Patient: sex F, age 63
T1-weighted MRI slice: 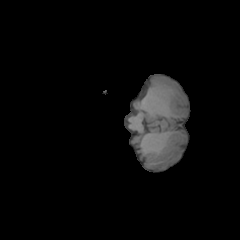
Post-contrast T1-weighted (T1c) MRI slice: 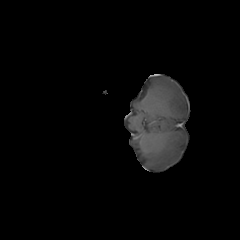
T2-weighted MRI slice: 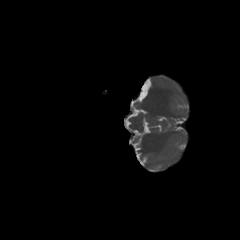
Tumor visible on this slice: no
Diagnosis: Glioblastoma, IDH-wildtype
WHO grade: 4